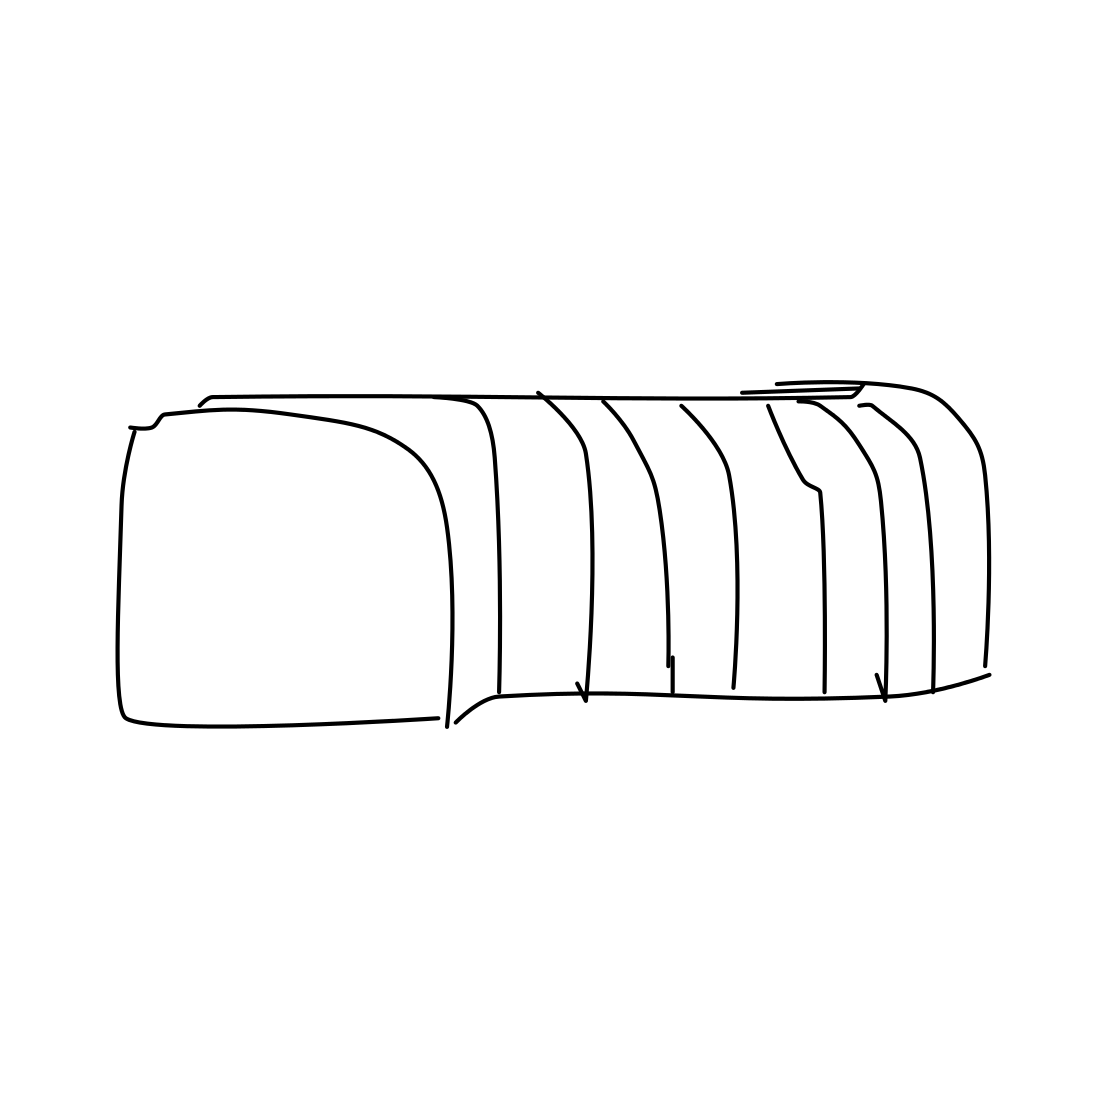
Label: bread